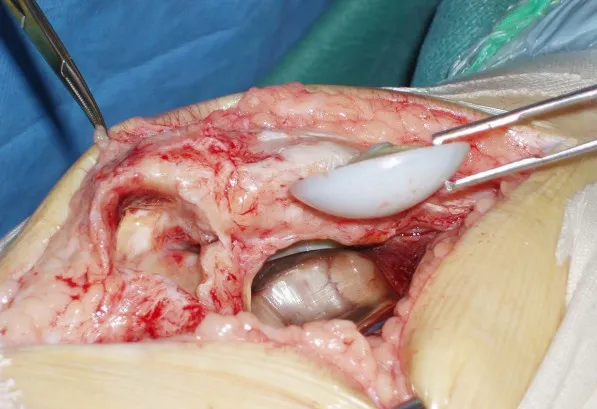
Extracted patellar prosthesis with cavity in the patellar tendon.
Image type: medical_photograph (other_medical_photograph)